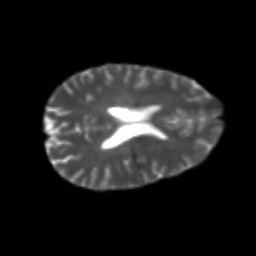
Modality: T2w
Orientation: axial
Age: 24
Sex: female
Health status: healthy
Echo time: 0.074 s